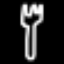
Label: fork